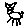
Label: cat